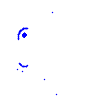
Particle: electron